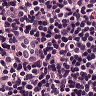
Metastatic tissue present: yes